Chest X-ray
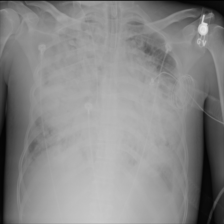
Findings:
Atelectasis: negative
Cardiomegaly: negative
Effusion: negative
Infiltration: positive
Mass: negative
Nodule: positive
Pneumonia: negative
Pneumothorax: negative
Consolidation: negative
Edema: negative
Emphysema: negative
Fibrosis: negative
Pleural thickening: negative
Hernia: negative